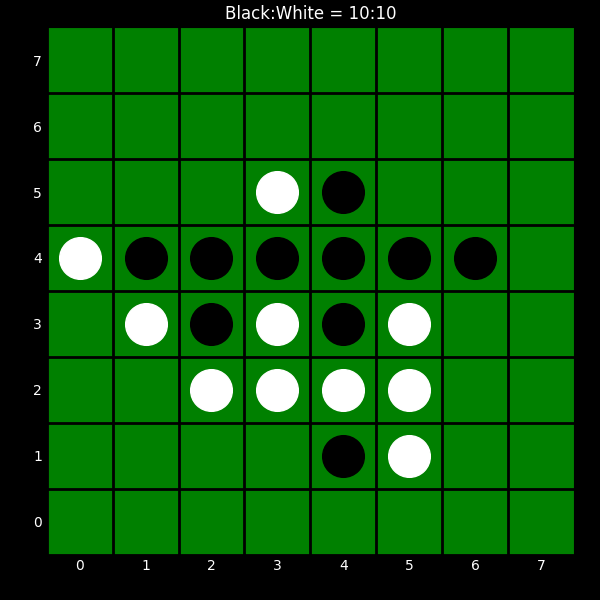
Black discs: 10
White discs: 10